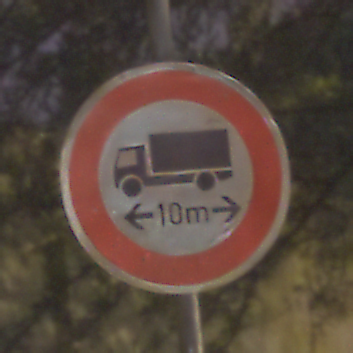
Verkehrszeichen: TatsaechlicheLaenge
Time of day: Night
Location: Outdoor (Suburban)
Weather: PartlyCloudy
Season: NotSpecified
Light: Artificial